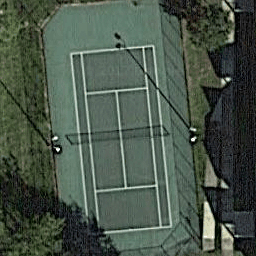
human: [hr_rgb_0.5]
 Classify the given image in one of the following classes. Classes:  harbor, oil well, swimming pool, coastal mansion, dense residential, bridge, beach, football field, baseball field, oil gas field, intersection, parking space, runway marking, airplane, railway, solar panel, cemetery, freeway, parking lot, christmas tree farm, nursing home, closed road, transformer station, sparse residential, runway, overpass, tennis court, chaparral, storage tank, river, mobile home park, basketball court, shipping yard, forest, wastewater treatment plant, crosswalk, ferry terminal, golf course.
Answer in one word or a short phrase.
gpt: tennis court